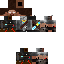
A male human skin with medium skin, wearing brown long hair dressed in a blue hoodie and red pants, featuring a closed mouth.